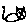
Label: cat